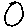
Label: circle